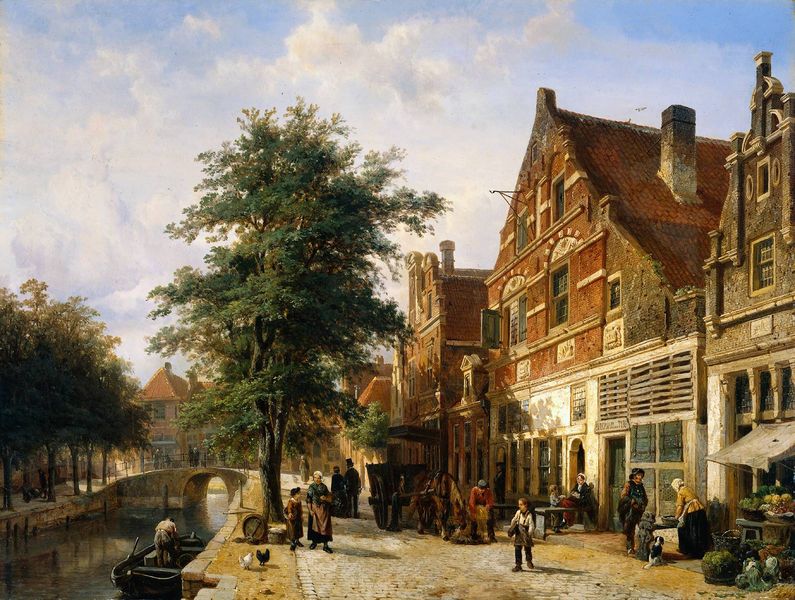
Titel: Zuiderhavendijk, Enkhuizen
Künstler: Cornelis Springer
Standort: Amsterdam
Institution: Rijksmuseum
Schlagwörter: baum, blau, blätter, dunkel, gemälde, himmel, laub, mann, schatten, vogel, wasser, weiß, wolken, bäume, fluss, frauen, gelb, grün, landschaft, menschen, ocker, stadt, ufer, blumen, braun, fenster, frau, glas, grau, hell, hintergrund, licht, männer, schwarz, strasse, strassenszene, stroh, szene, dach, gebäude, haus, hund, obst, rot, tiere, weg, wolke, haube, malerei, mensch, steine, holland, niederlande, öl, bach, gracht, häuser, spiegelung, vögel, brücke, gewässer, kanal, pfad, sonne, realismus, händler, kind, alltag, arbeit, boot, genre, handel, kahn, kamin, kinder, pferd, schornstein, frucht, früchte, gemüse, deutschland, schürze, schiff, sommer, ente, bogen, fassaden, genrebild, genremalerei, geschäft, passanten, pflaster, heu, sonnenlicht, dächer, giebel, schornsteine, ziegel, allee, backstein, enten, spazieren, geschäfte, kutsche, laden, läden, markt, platz, figuren, wagen, kai, essen, korb, junge, verkauf, fenter, steinbrücke, fischerboot, kopfsteinpflaster, pflastersteine, einkaufen, verkäuferin, fass, vermeer, biedermeier, mittelalter, fachwerk, fachwerkhaus, flämisch, kin, niederländer, huhn, waldmüller, gespann, händlerin, marktstand, speicher, amsterdam, amsterdamm, backsteine, brückenbogen, bäumd, flandrien, gemüseladen, gocel, gockel, grachten, henne, hennen, holzschuhe, hühner, markise, obststand, ostladen, rij, gibel, pferdewagen, häuserreihe, pferdekarren, krachten, amstrdam, +fluss, lastenzug, marlisse